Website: macys
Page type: billing-address
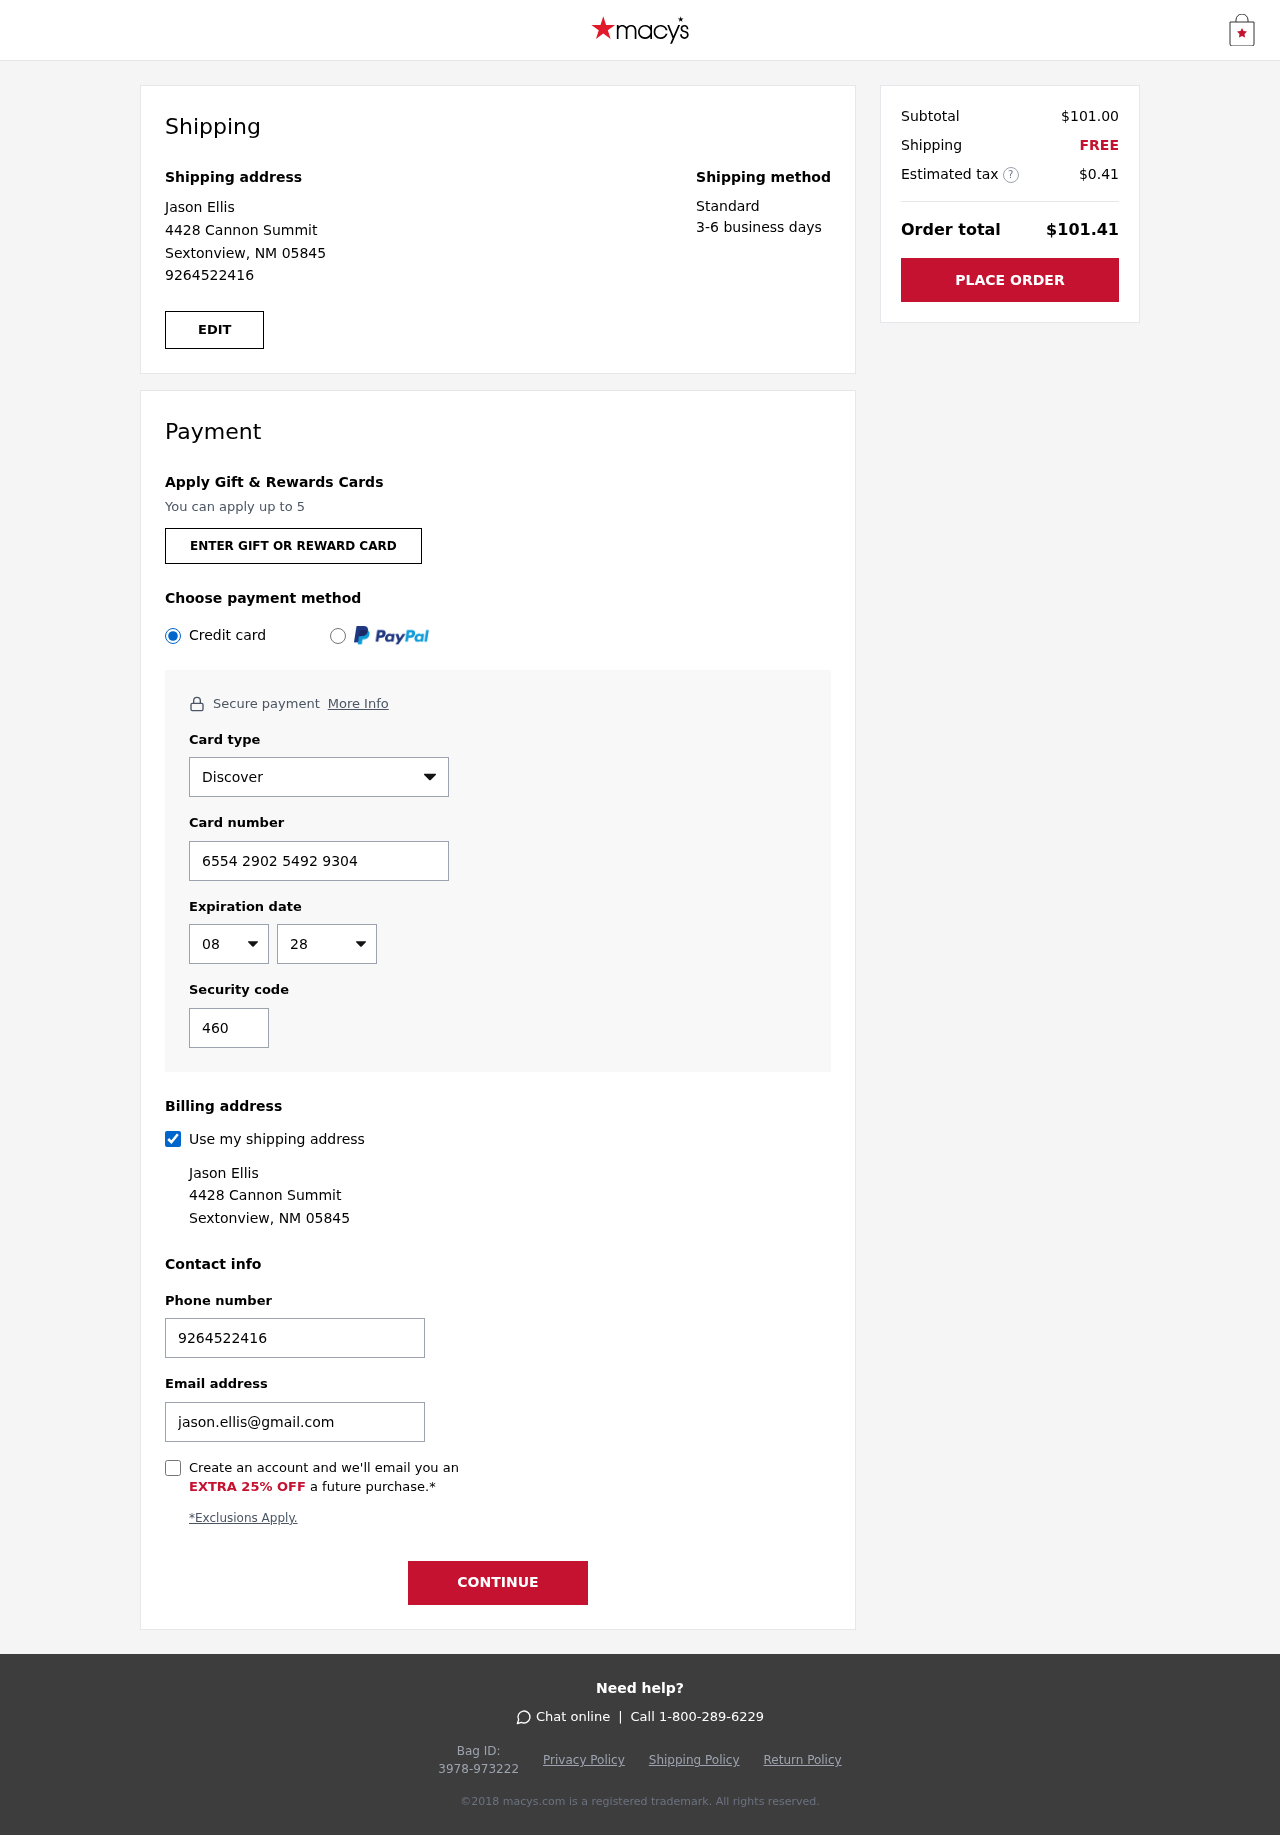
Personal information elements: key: PII_CARD_CVV
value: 460
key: PII_CARD_EXPIRY_MONTH
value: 08
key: PII_CARD_EXPIRY_YEAR
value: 28
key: PII_CARD_NUMBER
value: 6554 2902 5492 9304
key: PII_CARD_TYPE
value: Discover
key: PII_EMAIL
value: jason.ellis@gmail.com
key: PII_FULLNAME
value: Jason Ellis
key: PII_PHONE
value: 9264522416
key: PII_STREET
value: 4428 Cannon Summit
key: PII_CITY_STATE_ZIP
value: Sextonview, NM 05845
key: PII_FIRSTNAME
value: Jason
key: PII_LASTNAME
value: Ellis
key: PII_FULLNAME2
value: Jason Ellis
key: PII_FULLNAME3
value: Jason Ellis
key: PII_FIRSTNAME2
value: Jason
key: PII_FIRSTNAME3
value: Jason
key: PII_LASTNAME2
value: Ellis
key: PII_LASTNAME3
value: Ellis
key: PII_FIRSTNAME_DERIVED
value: Jason
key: PII_LASTNAME_DERIVED
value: Ellis
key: PII_FULLNAME_DERIVED
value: Jason Ellis
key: PII_NAME_FULL_DERIVED
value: Jason Ellis
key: PII_PHONE2
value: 9264522416
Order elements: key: ORDER_SUBTOTAL
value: $101.00
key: ORDER_SHIPPING_COST
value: FREE
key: ORDER_TAX
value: $0.41
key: ORDER_TOTAL
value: $101.41